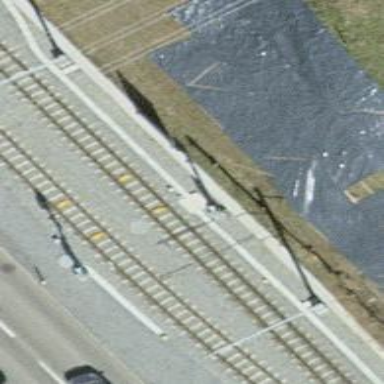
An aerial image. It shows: Railway signal.